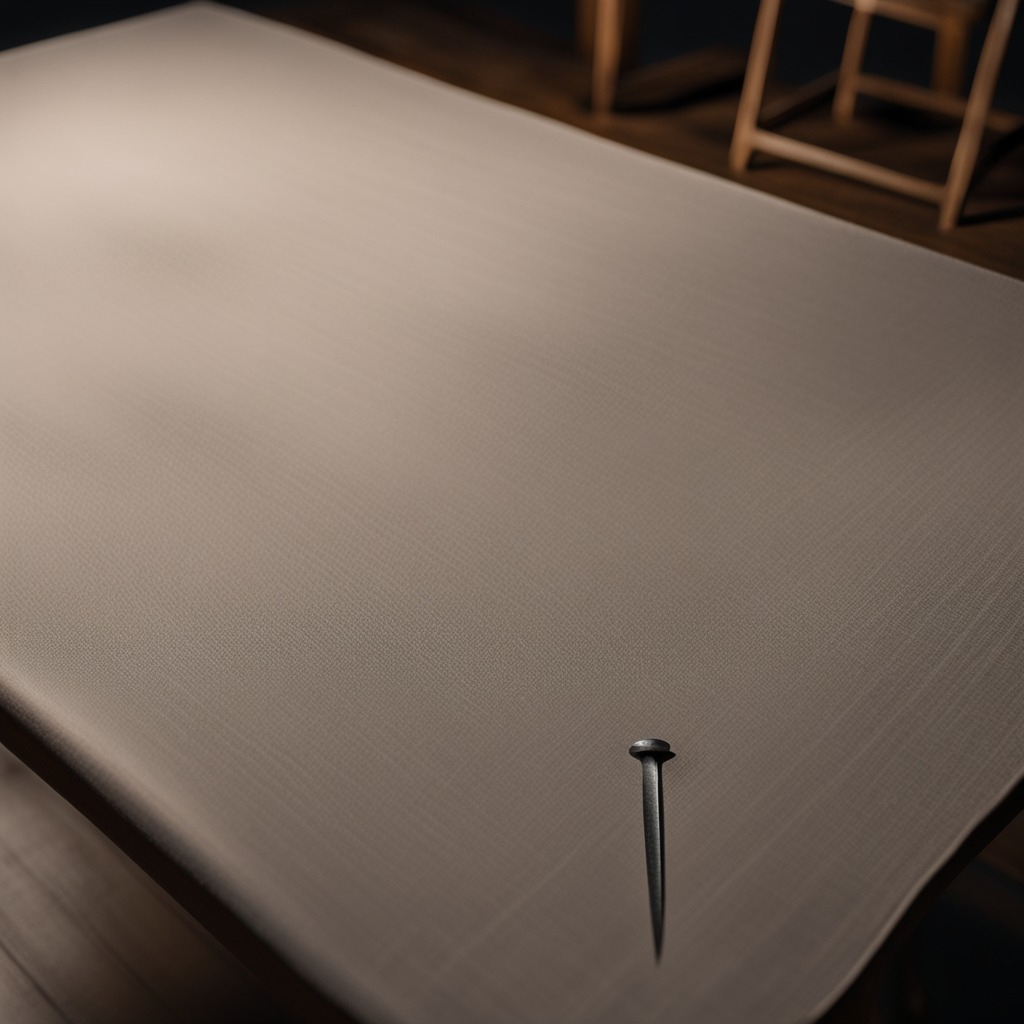
A iron nail lies on the wooden table.